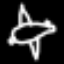
Label: airplane